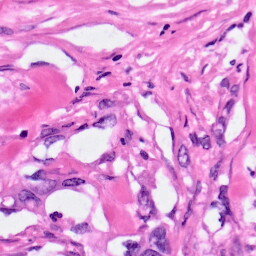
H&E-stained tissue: Pancreatic